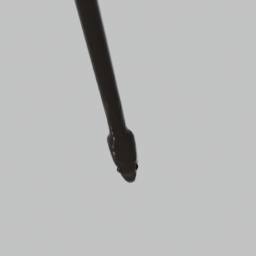
Label: animals